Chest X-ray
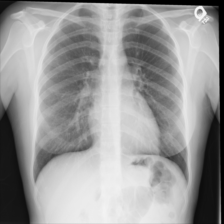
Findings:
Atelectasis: negative
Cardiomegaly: negative
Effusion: negative
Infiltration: negative
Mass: negative
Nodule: negative
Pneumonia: negative
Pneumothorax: negative
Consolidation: negative
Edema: negative
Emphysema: negative
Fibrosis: negative
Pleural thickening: negative
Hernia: negative